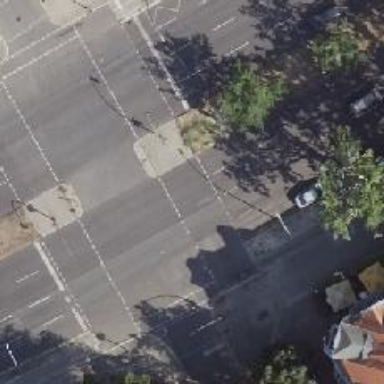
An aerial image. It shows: Road crossing with traffic signals.